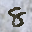
Label: 8